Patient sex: M
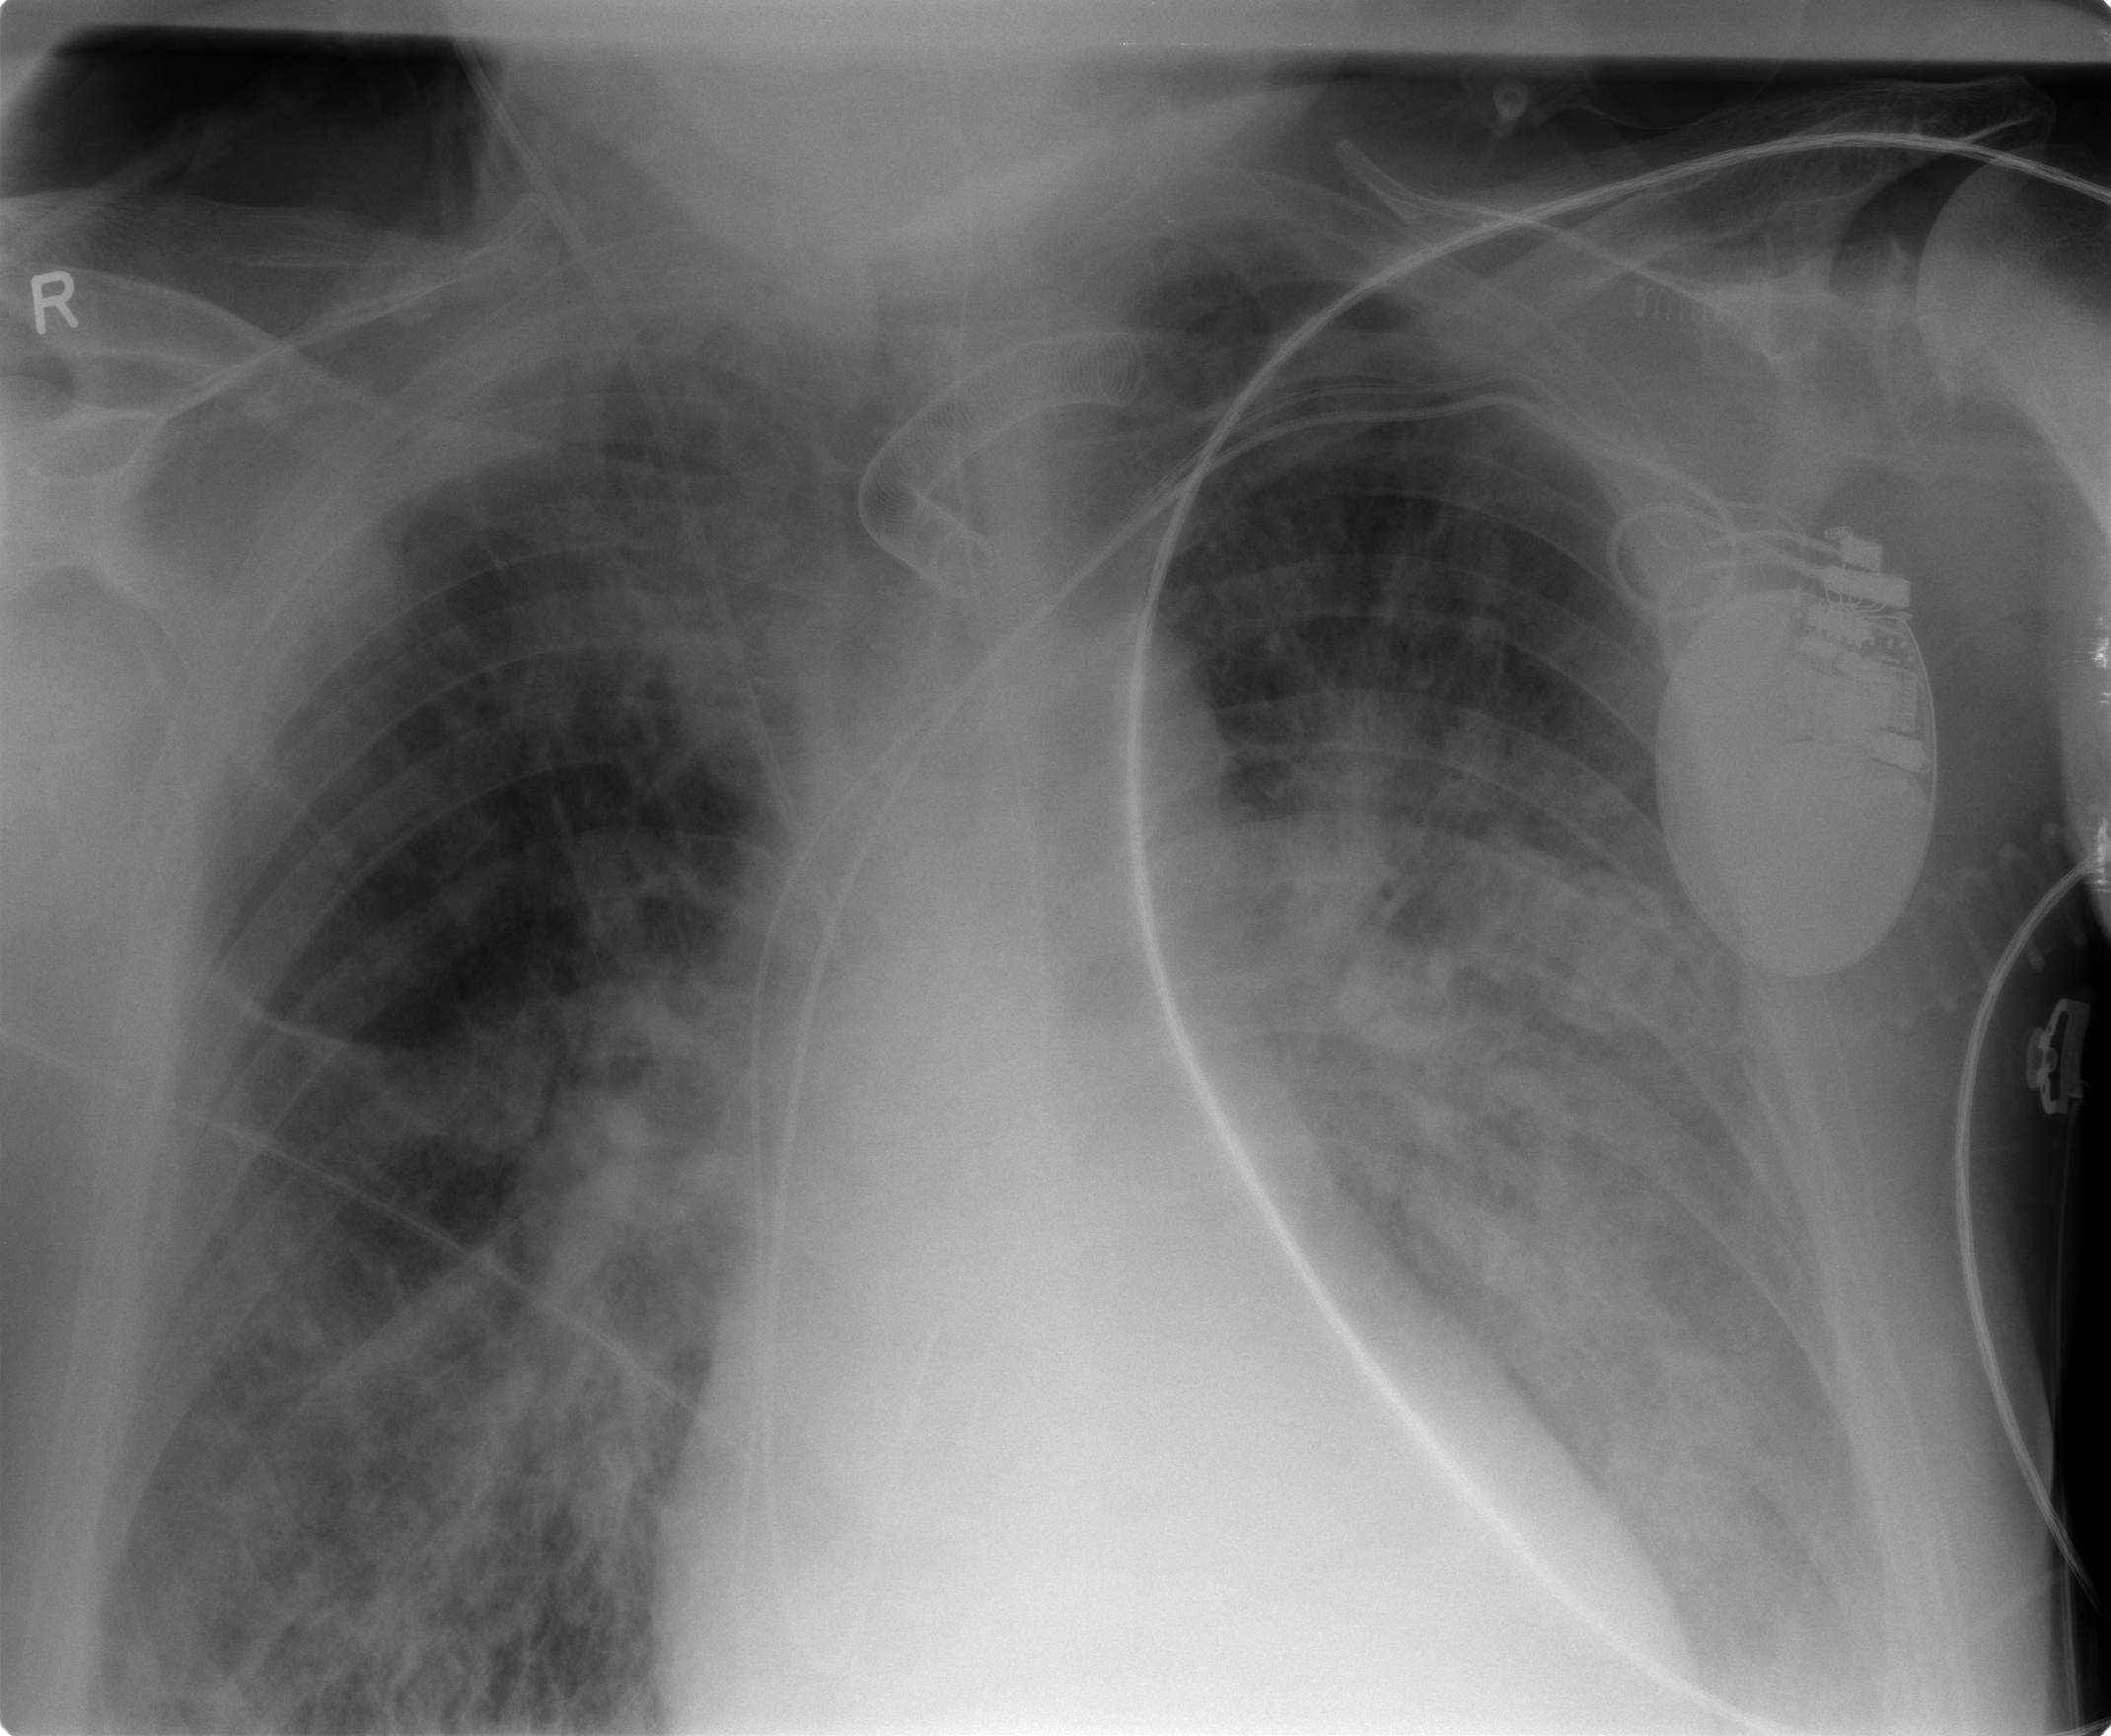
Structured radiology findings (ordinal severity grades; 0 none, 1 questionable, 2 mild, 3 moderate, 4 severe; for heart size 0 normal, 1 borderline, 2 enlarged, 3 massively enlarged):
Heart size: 2
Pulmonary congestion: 2
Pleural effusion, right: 2
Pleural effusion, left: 2
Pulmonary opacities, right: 2
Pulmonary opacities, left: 3
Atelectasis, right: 2
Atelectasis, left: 3